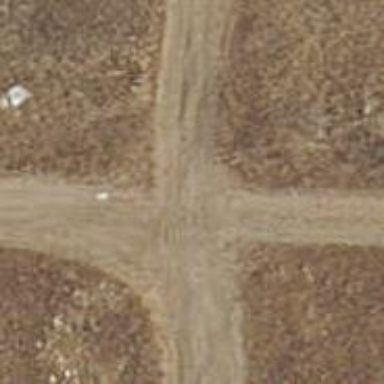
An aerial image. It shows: Dirt track road.